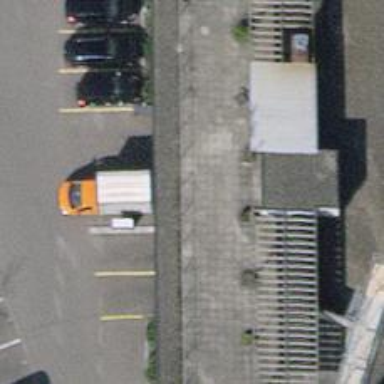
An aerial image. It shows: Surveillance system is in place.